Aerial crown-view tile of a tropical tree (Barro Colorado Island, Panama), acquired 20240716:
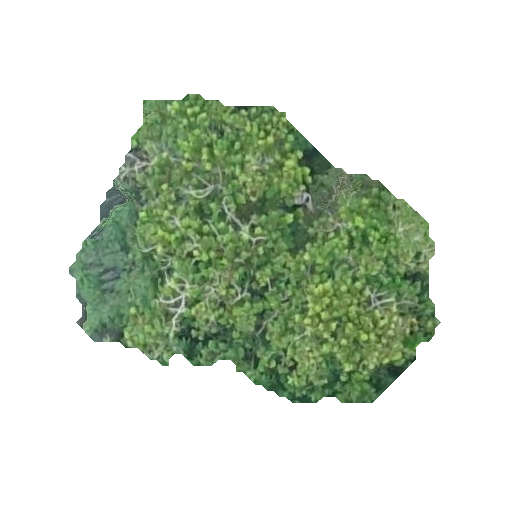
Species: Anacardium excelsum
GBIF accepted scientific name: Anacardium excelsum
Crown area: 122.623 m²